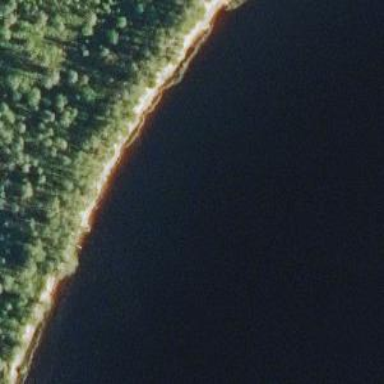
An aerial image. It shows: Sandy beach with natural surface.